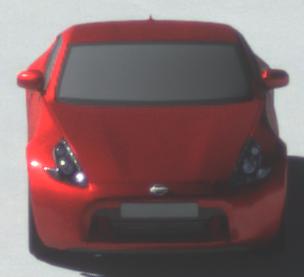
Make: Nissan
Model: 370Z Coupé
Detailed model: 370Z (Z34) Coupé
Model produced from: 2009/12
Model produced until: 2013/03
Doors: 3
Color: red
Road condition: dry road
Daytime: morning or afternoon
Contrast: high contrast